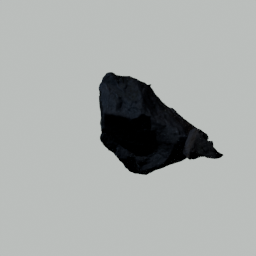
Label: nature